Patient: sex M, age 36
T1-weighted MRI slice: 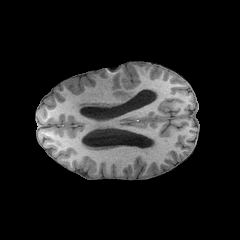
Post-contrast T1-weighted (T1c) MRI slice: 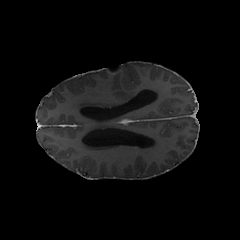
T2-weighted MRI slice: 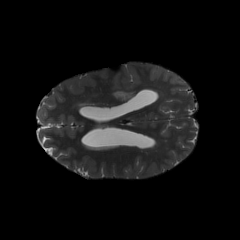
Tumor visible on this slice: yes
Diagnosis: Astrocytoma, IDH-mutant
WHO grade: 4